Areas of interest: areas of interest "Jinsu · Haikou No.1 High School Swimming Center"
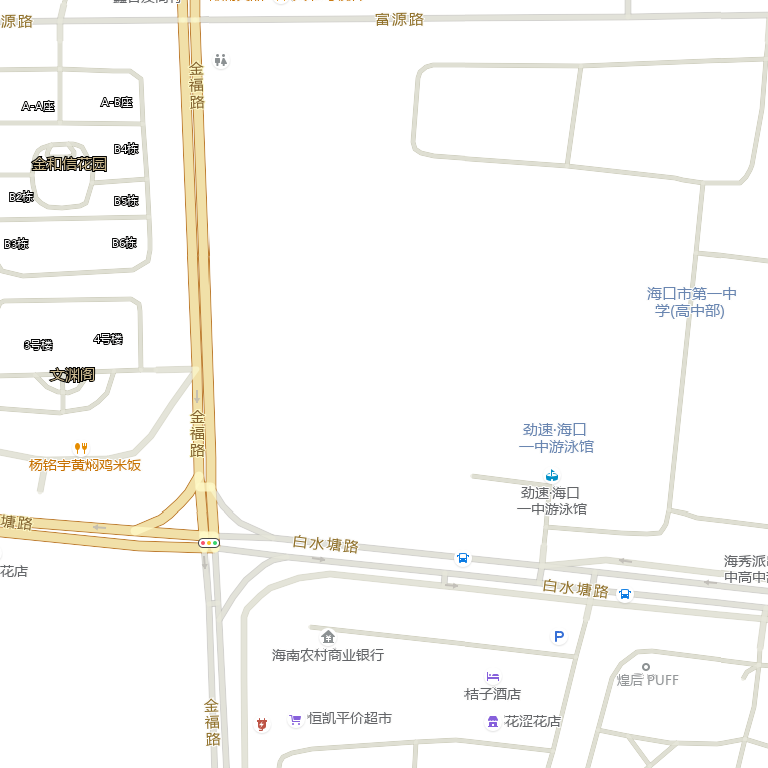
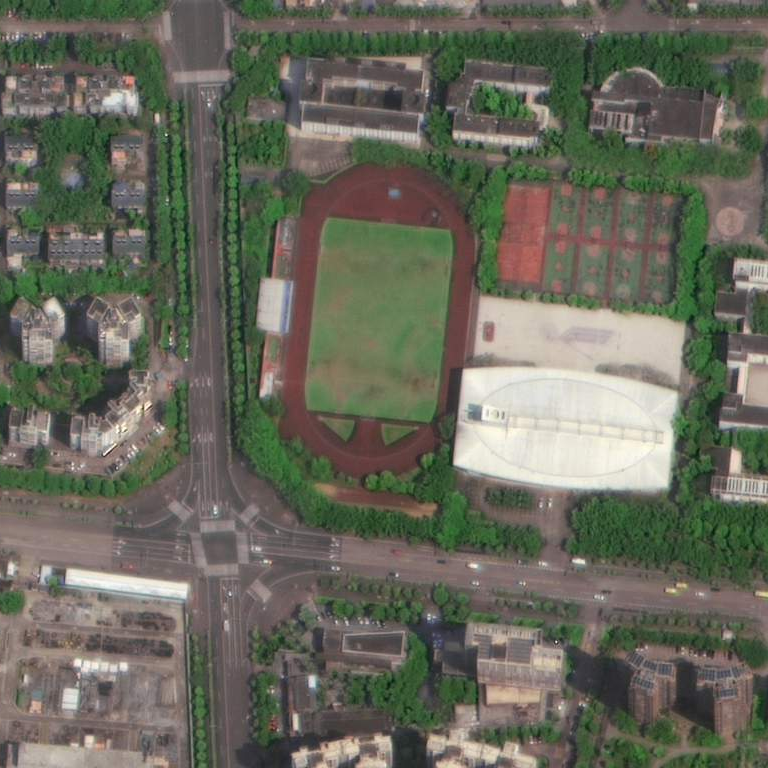